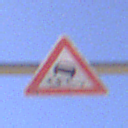
Verkehrszeichen: SchleuderOderRutschgefahr
Umgebung: Outdoor, Nature
Tageszeit: MorningAfternoon
Wetter: Clear
Licht: Natural
Jahreszeit: NotSpecified
Kontrast: HighContrast